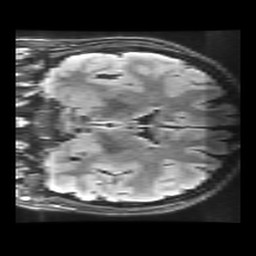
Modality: FLAIR
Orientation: coronal
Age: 26
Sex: female
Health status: healthy
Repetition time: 12 s
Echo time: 0.09782 s